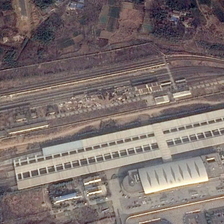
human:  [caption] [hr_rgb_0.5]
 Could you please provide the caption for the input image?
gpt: a large building with parking lots and many plants are in two sides of a railway station .

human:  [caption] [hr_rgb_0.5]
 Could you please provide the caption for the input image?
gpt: in front of the train station tracks pass through the residential area .

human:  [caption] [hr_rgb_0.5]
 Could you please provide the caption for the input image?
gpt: a large building with parking lots and many plants are in two sides of a railway station .

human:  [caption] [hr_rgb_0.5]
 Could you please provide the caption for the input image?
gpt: many cars parked at the gate of the train station .

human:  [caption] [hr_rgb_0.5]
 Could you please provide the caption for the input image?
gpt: in front of the train station tracks pass through the residential area .